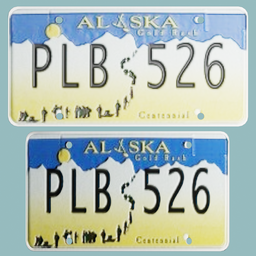
Label: mechanical